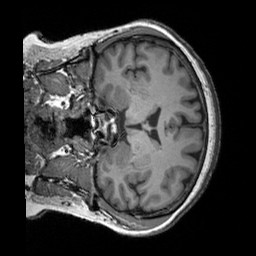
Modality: T1w
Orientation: coronal
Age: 60
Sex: female
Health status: healthy
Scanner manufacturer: siemens
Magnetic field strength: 3 T
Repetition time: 2.3 s
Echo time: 0.00303 s